Field crop: maize
Growth stage: 1
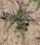
Species: salsola